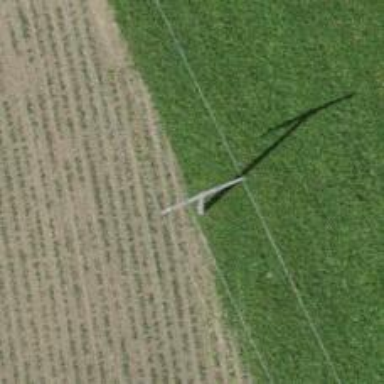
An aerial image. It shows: Power line in the image.